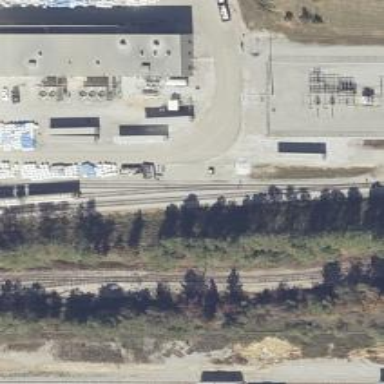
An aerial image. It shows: Rail spur service.